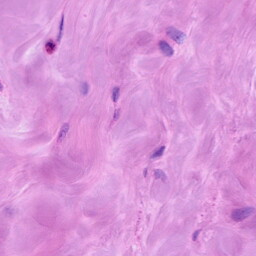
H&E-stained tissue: Breast